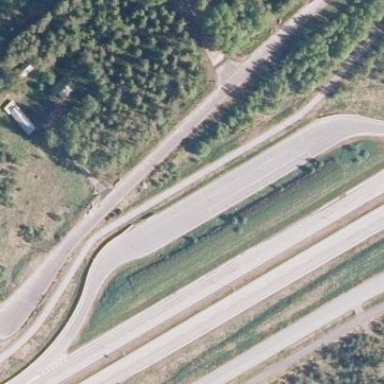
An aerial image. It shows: Rest area along the road.